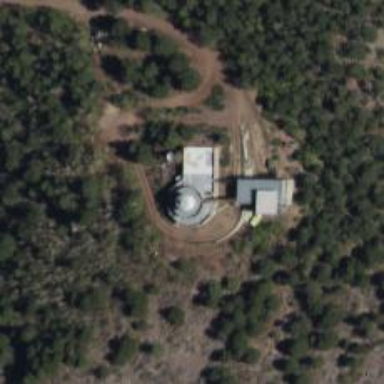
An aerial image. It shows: Observatory.